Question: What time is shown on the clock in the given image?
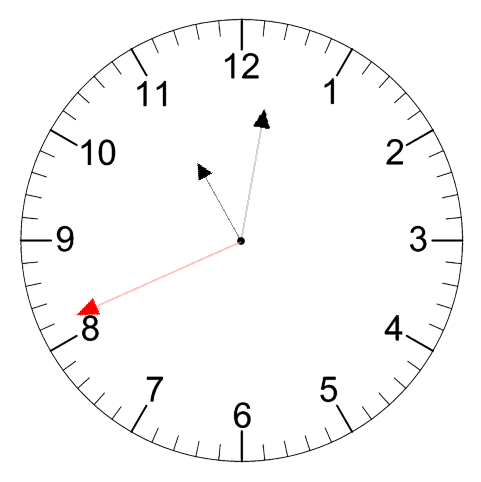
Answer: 11:01:41